Question: <URL>
I am using Bootstrap, and I have two menus at the top. Once I make my window narrow, my "responsive view" looks like this when I click on My Account. Notice the overlapping options (not good). How can I fix that?

I've tried setting this to 700 instead of approximately 300 pixels:
'''
.navbar-fixed-top .navbar-collapse, .navbar-fixed-bottom .navbar-collapse { max-height: 700px; }
'''
... and although the problem is gone, it doesn't quite do it for me, because it makes my menu stretch way to long on a phone. So how can I fix that ugly overlap while keeping my menu the same height?
CSS
'''
body { margin-top: 125px; }
h1 {text-transform:uppercase;}
/* Header Nav*/
#faves, #cart {border:none;}
#nav {text-transform:uppercase;}
.multi-col-4 {width:820px;}
.multi-col-2 {width:400px;}
@media (max-width: 890px) {
body { margin-top: 65px; }
/* Nav*/
.multi-col {width:100%;}
}
'''
HTML
'''
<form>
<nav class="navbar navbar-default navbar-fixed-top" role="navigation">
<div class="container-fluid">
<div class="navbar-header">
<button type="button" class="navbar-toggle collapsed" data-toggle="collapse" data-target="#nav" aria-expanded="false" aria-controls="nav"> <span class="sr-only">Toggle navigation</span> <span class="icon-bar"></span> <span class="icon-bar"></span> <span class="icon-bar"></span> </button>
<button id="faves" type="button" class="navbar-toggle btn-link btn-lg"> <span class="sr-only">Favorites</span> <span class="glyphicon glyphicon-star" aria-hidden="true"></span> </button>
<button id="cart" type="button" class="navbar-toggle btn-link btn-lg"> <span class="sr-only">Shopping Cart</span> <span class="glyphicon glyphicon-shopping-cart" aria-hidden="true"></span> </button>
<a class="navbar-brand" href="#">Logo</a> </div>
<!-- end navbar-header -->
<div id="nav" class="navbar-collapse collapse">
<div id="navTop" class="navbar-collapse">
<ul class="nav navbar-nav navbar-right">
<li class="dropdown hidden-xs"> <a href="#" class="dropdown-toggle" data-toggle="dropdown"><span class="glyphicon glyphicon-shopping-cart" aria-hidden="true"></span> Cart (2) <span class="caret"></span></a>
<ul class="dropdown-menu" role="menu">
<li><a href="#">Something else here</a></li>
<li class="divider"></li>
<li><a href="#" class="btn btn-primary btn-block">View Cart</a></li>
</ul>
</li>
<li class="dropdown hidden-xs"> <a href="#" class="dropdown-toggle" data-toggle="dropdown"><span class="glyphicon glyphicon-star" aria-hidden="true"></span> Favorites (6) <span class="caret"></span></a>
<ul class="dropdown-menu" role="menu">
<li><a href="#">Something else here</a></li>
<li class="divider"></li>
<li><a href="#" class="btn btn-primary btn-block">View All Favorites</a></li>
</ul>
</li>
<li> <a href="#">Option a</a> </li>
<li class="dropdown"> <a href="#" class="dropdown-toggle" data-toggle="dropdown">My Account <span class="caret"></span></a>
<ul class="dropdown-menu" role="menu">
<li>
<div class="multi-col multi-col-4">
<ul class="list-unstyled col-md-4" role="menu">
<li class="dropdown-header">Option 2</li>
<li><a href="#">Option 3</a></li>
<li><a href="#">Option 4</a></li>
<li><a href="#">Option 5</a></li>
</ul>
<ul class="list-unstyled col-md-4" role="menu">
<li class="dropdown-header">Option 6</li>
<li><a href="#">Option 7</a></li>
<li><a href="#">Option 8</a></li>
<li><a href="#">Option 9</a></li>
<li><a href="#">Option 10</a></li>
<li><a href="#">Option 11</a></li>
<li><a href="#">Option 12</a></li>
<li><a href="#">Option 13</a></li>
</ul>
<ul class="list-unstyled col-md-4" role="menu">
<li class="dropdown-header">Option 14</li>
<li><a href="#">Option 15</a></li>
<li><a href="#">Option 16</a></li>
<li><a href="#">Option 17</a></li>
<li><a href="#">Option 18</a></li>
<li><a href="#">Option 19</a></li>
<li><a href="#">Option 20</a></li>
</ul>
<ul class="list-unstyled col-md-4" role="menu">
<li class="dropdown-header">Option 21</li>
<li><a href="#">Option 21</a></li>
<li><a href="#">Option 22</a></li>
<li><a href="#">Option 23</a></li>
<li><a href="#">Option 24</a></li>
<li><a href="#">Option 25</a></li>
</ul>
</div>
</li>
</ul>
</li>
</ul>
</div>
<div id="navBottom" class="navbar-collapse">
<ul class="nav navbar-nav">
<li class="dropdown"> <a href="#" class="dropdown-toggle" data-toggle="dropdown">Option b <span class="caret"></span></a>
<ul class="dropdown-menu" role="menu">
<li>
<div class="multi-col multi-col-4">
<ul class="list-unstyled col-md-4" role="menu">
<li class="dropdown-header">Another action</li>
<li><a href="#">Another action</a></li>
<li><a href="#">Another action</a></li>
<li><a href="#">Another action</a></li>
<li><a href="#">Another action</a></li>
<li><a href="#">Another action</a></li>
<li><a href="#">Another action</a></li>
<li><a href="#">Another action</a></li>
</ul>
<ul class="list-unstyled col-md-4" role="menu">
<li class="dropdown-header">Another action</li>
<li><a href="#">Another action</a></li>
<li><a href="#">Another action</a></li>
</ul>
<ul class="list-unstyled col-md-4" role="menu">
<li class="dropdown-header">Other Products</li>
<li><a href="#">Action</a></li>
<li><a href="#">Another action</a></li>
</ul>
<ul class="list-unstyled col-md-4" role="menu">
<li class="dropdown-header">Another action</li>
<li><a href="#">Another action</a></li>
<li><a href="#">Another action</a></li>
</ul>
</div>
</li>
</ul>
</li>
<li class="dropdown"> <a href="#" class="dropdown-toggle" data-toggle="dropdown">Option c <span class="caret"></span></a>
<ul class="dropdown-menu" role="menu">
<li><a href="#">Another action</a></li>
<li><a href="#">Another action</a></li>
<li><a href="#">Another action</a></li>
<li><a href="#">Another action</a></li>
<li><a href="#">Another action</a></li>
</ul>
</li>
<li class="dropdown"> <a href="#" class="dropdown-toggle" data-toggle="dropdown">Option d <span class="caret"></span></a>
<ul class="dropdown-menu" role="menu">
<li><a href="#">Another action</a></li>
<li><a href="#">Another action</a></li>
</ul>
</li>
<li class="dropdown"> <a href="#" class="dropdown-toggle" data-toggle="dropdown">Option e <span class="caret"></span></a>
<ul class="dropdown-menu" role="menu">
<li>
<div class="multi-col multi-col-2">
<ul class="list-unstyled col-md-4" role="menu">
<li class="dropdown-header">Account</li>
<li><a href="#">Another action</a></li>
<li><a href="#">Something else here</a></li>
</ul>
<ul class="list-unstyled col-md-4" role="menu">
<li class="dropdown-header">Tools</li>
<li><a href="#">Action</a></li>
<li><a href="#">Another action</a></li>
</ul>
</div>
</li>
</ul>
</li>
<li class="dropdown"> <a href="#" class="dropdown-toggle" data-toggle="dropdown">Option f <span class="caret"></span></a>
<ul class="dropdown-menu" role="menu">
<li>
<div class="multi-col multi-col-2">
<ul class="list-unstyled col-md-4" role="menu">
<li class="dropdown-header">Account</li>
<li><a href="#">Another action</a></li>
<li><a href="#">Something else here</a></li>
</ul>
<ul class="list-unstyled col-md-4" role="menu">
<li class="dropdown-header">Tools</li>
<li><a href="#">Action</a></li>
<li><a href="#">Another action</a></li>
</ul>
</div>
</li>
</ul>
</li>
<li class="dropdown"> <a href="#" class="dropdown-toggle" data-toggle="dropdown">Option g <span class="caret"></span></a>
<ul class="dropdown-menu" role="menu">
<li><a href="#">Another action</a></li>
<li><a href="#">Another action</a></li>
<li><a href="#">Another action</a></li>
<li><a href="#">Another action</a></li>
<li><a href="#">Another action</a></li>
</ul>
</li>
</ul>
<ul class="nav navbar-nav navbar-right">
<li class="active"><a href="#">Another action</a></li>
</ul>
</div>
</div>
<!-- end nav -->
</div>
<!-- end container-fluid -->
</nav>
</form>
'''
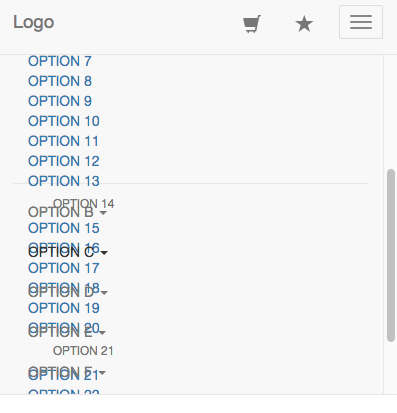
Answer: I got it resolved with these two lines:
'''
.navbar-fixed-top .navbar-collapse, .navbar-fixed-bottom .navbar-collapse { max-height: none; }
#nav {max-height:400px;}
'''